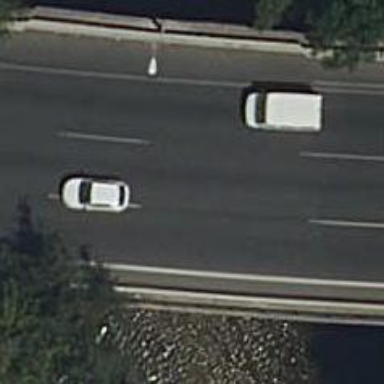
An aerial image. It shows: Asphalt bridge over motorway.